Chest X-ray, PA view. Patient: 82 years old, sex M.
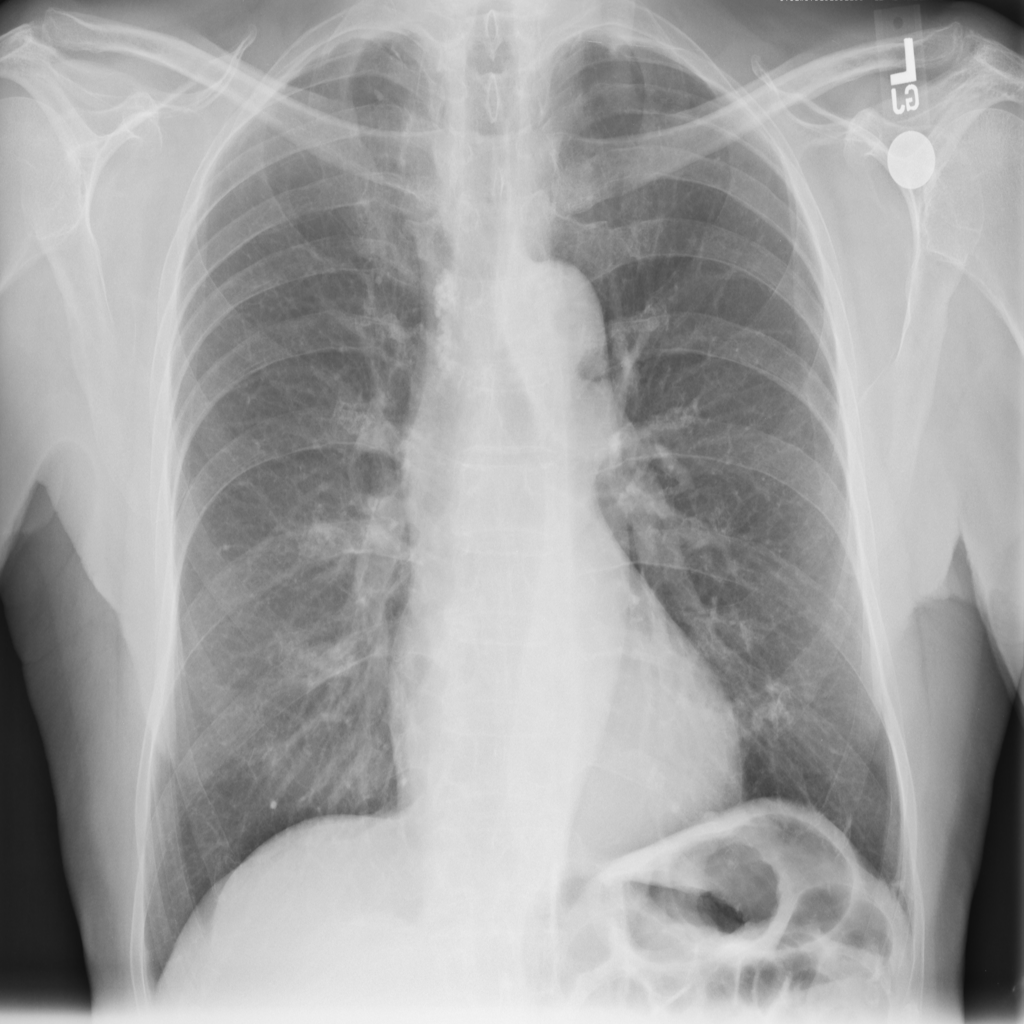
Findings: No Finding